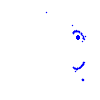
Particle: electron